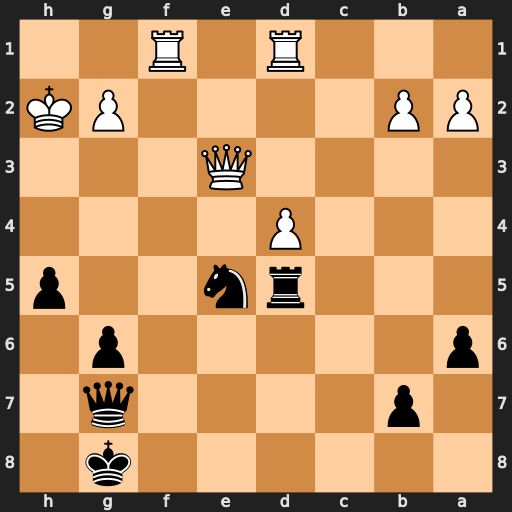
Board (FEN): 6k1/1p4q1/p5p1/3rn2p/3P4/4Q3/PP4PK/3R1R2
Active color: b
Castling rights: -
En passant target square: -
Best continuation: Ng4+ Kg1 Nxe3